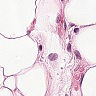
Metastatic tissue present: yes